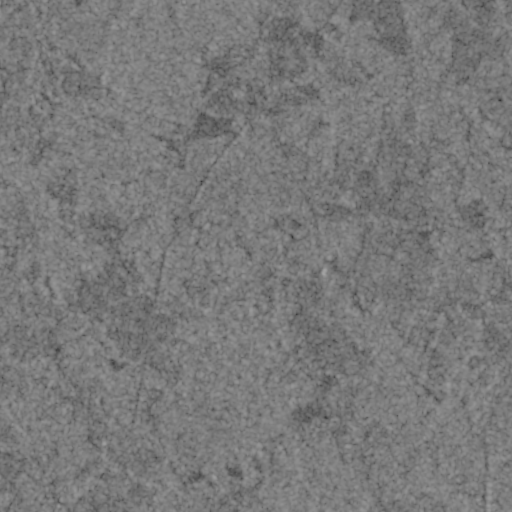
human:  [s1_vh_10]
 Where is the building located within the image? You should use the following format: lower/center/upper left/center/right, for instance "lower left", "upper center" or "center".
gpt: The building is located in the upper left of the image.
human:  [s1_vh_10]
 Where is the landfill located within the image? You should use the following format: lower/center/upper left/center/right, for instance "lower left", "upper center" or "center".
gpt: There is no landfill in the image.

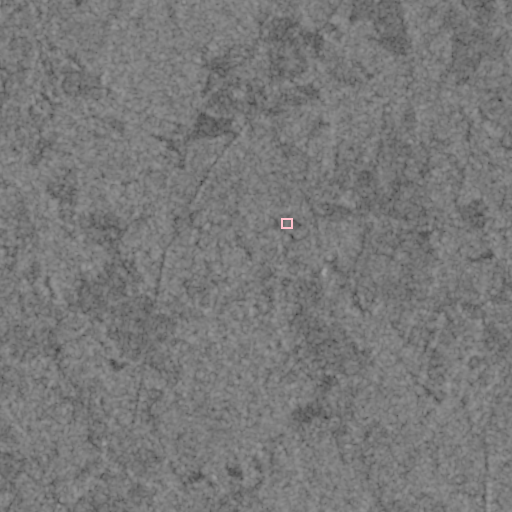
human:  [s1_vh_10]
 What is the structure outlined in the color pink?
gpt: The structure outlined in pink is a building.
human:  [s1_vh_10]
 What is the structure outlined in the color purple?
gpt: There is no purple outline.